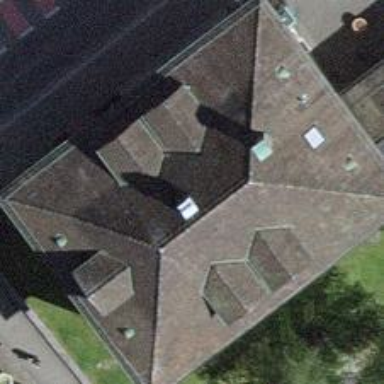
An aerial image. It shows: Library.